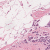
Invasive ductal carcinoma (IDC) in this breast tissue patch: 1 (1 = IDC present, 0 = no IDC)